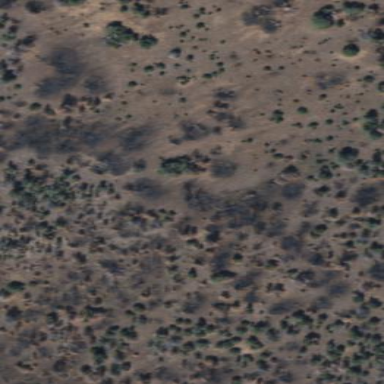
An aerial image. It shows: Area covered in scrub vegetation.